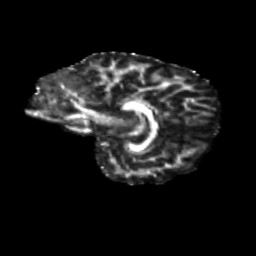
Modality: FA
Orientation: sagittal
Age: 13
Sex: male
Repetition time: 9.512 s
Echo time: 0.089 s